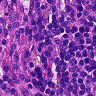
Metastatic tissue present: no